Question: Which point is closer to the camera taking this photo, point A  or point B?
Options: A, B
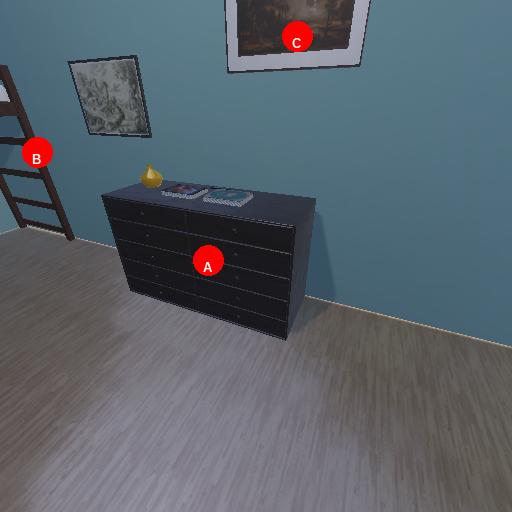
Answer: A